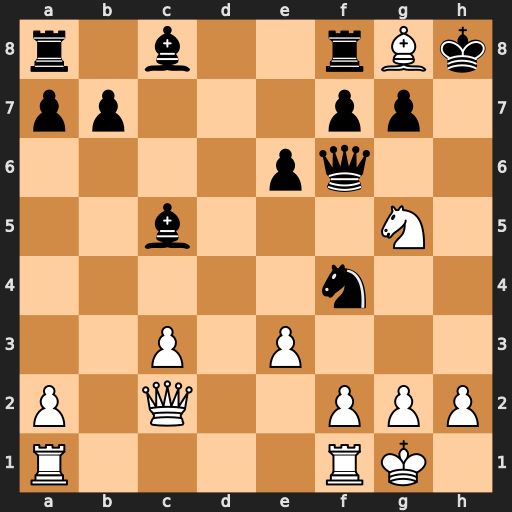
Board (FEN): r1b2rBk/pp3pp1/4pq2/2b3N1/5n2/2P1P3/P1Q2PPP/R4RK1
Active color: w
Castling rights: -
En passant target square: -
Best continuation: Qh7#